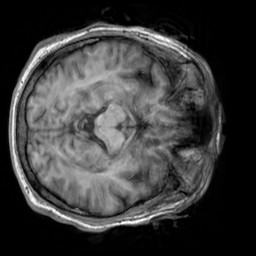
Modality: T1w
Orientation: axial
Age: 33
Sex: male
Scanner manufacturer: siemens
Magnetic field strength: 3 T
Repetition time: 2.3 s
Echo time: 0.00303 s